Interaction volume radius: 5 \u00c5
Interaction volume height: 30 \u00c5
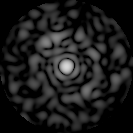
Disorder parameter: 0.8346